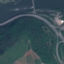
Land use / land cover class: Highway